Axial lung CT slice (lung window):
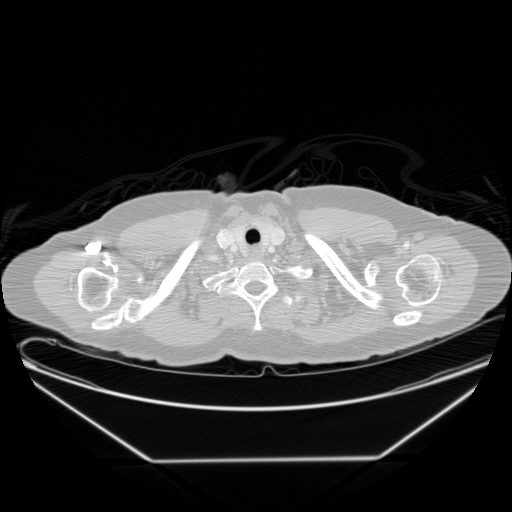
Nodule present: no